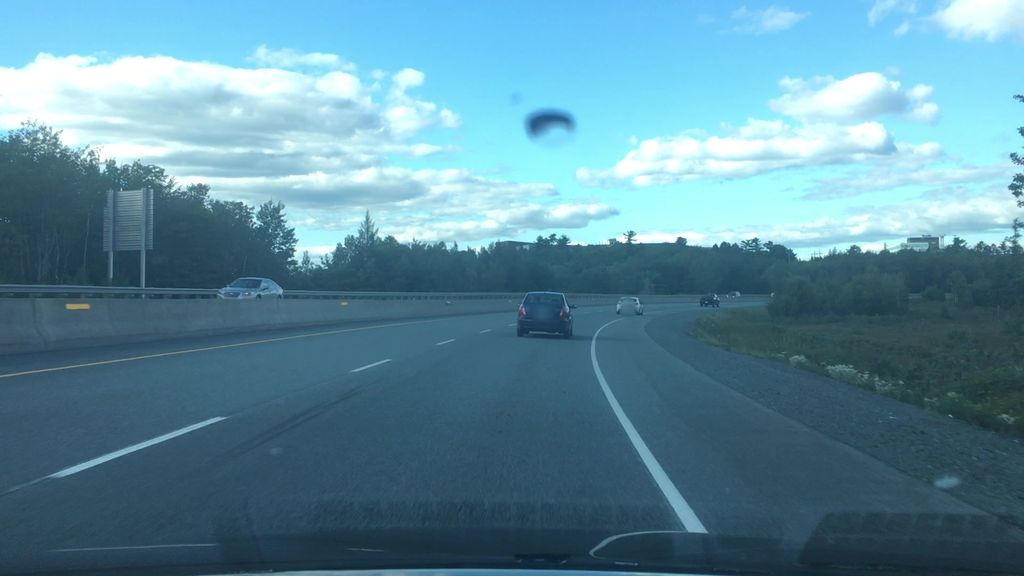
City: halifax